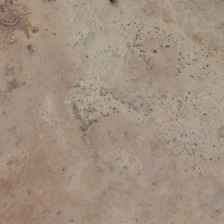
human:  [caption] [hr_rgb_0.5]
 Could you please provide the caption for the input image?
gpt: it is a large piece of bareland .

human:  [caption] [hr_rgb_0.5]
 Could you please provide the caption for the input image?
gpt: it is a large piece of bareland .

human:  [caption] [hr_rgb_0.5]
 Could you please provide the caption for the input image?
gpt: it is a large piece of bareland .

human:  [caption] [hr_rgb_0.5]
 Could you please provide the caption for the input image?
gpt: it is a large piece of bareland .

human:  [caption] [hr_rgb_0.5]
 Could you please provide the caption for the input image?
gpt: it is a large piece of bareland .